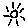
Label: sun